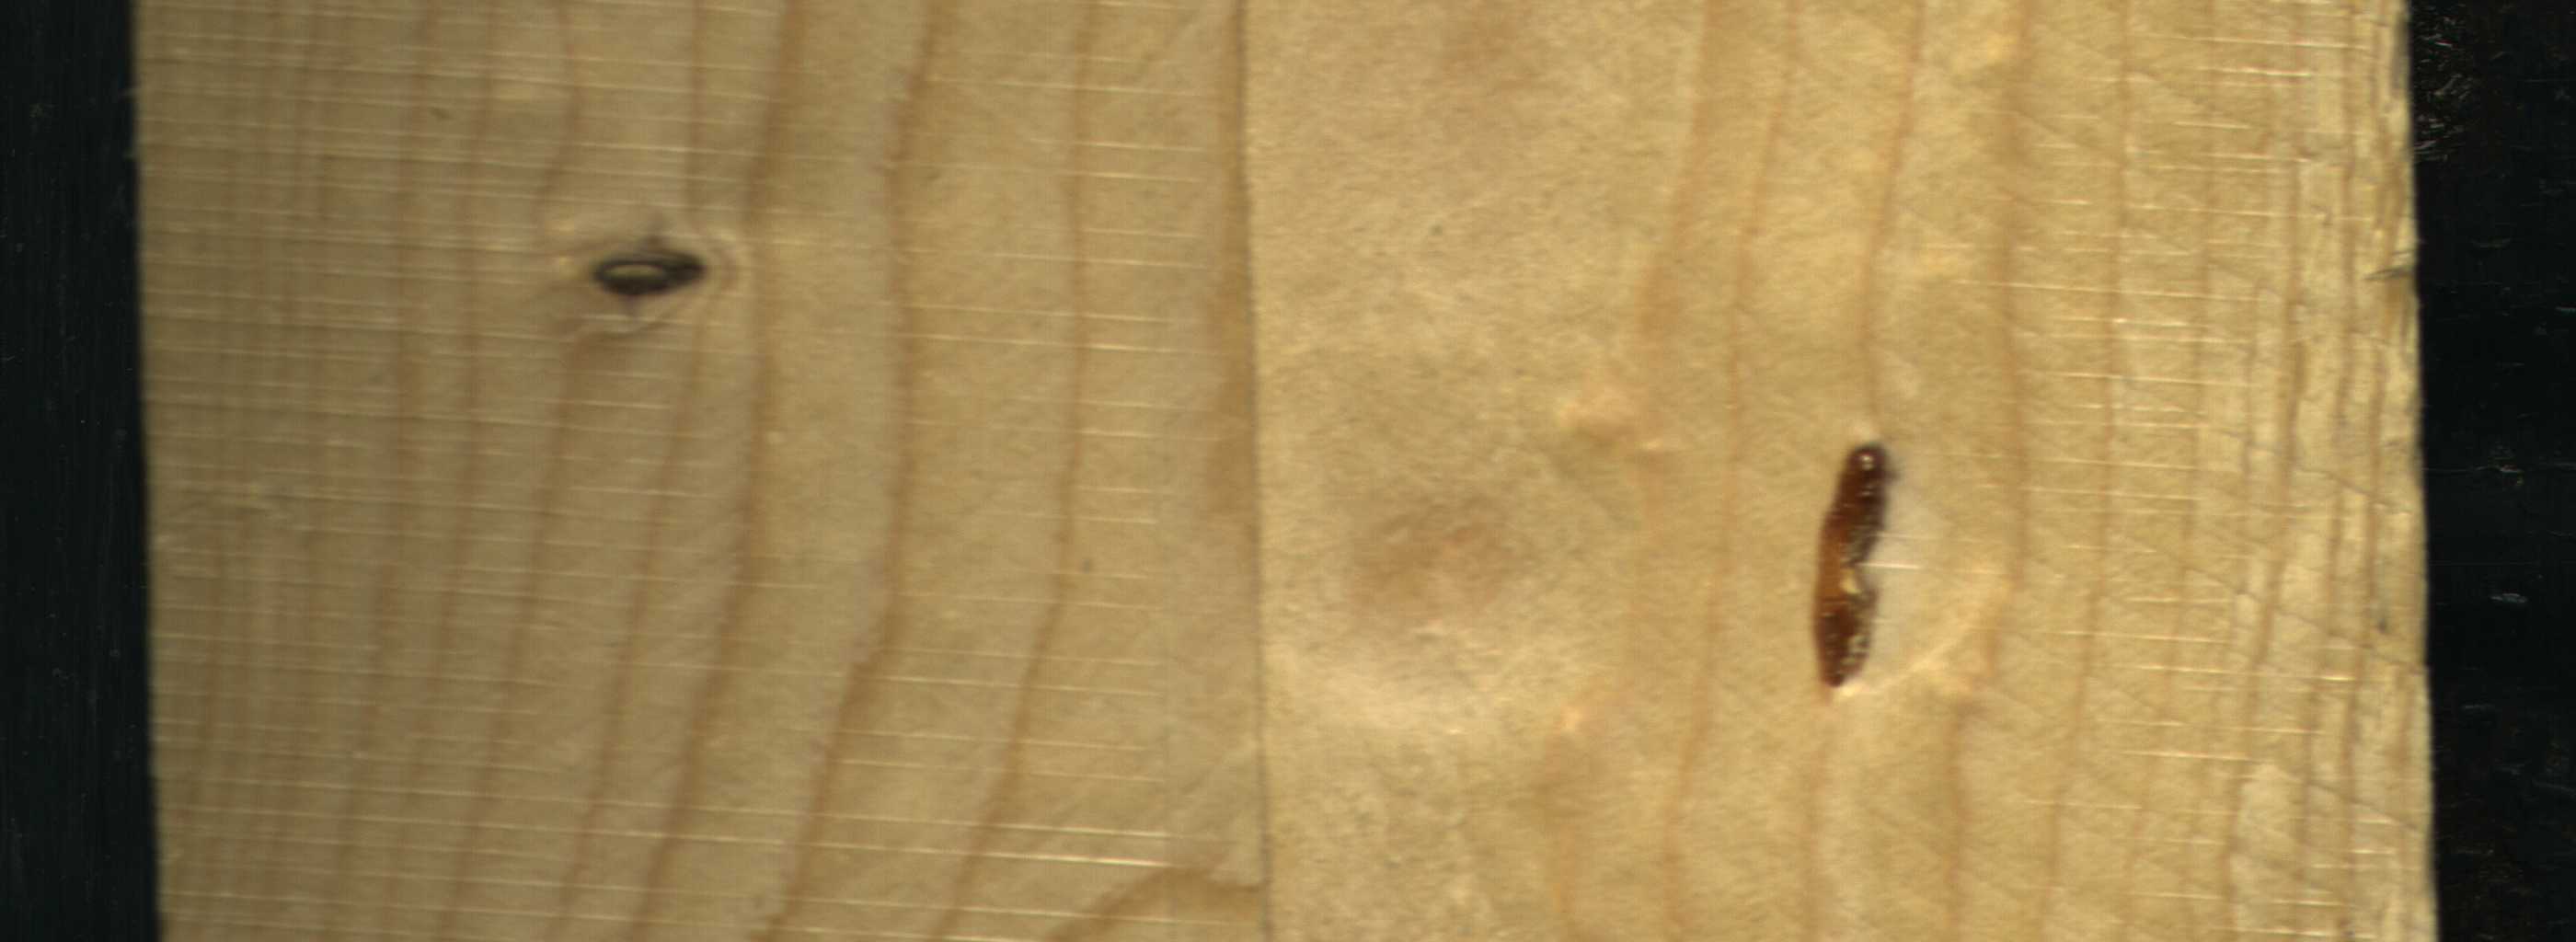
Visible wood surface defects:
resin
Dead_Knot